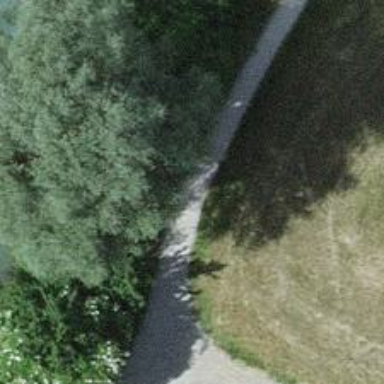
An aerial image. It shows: Unpaved footway.